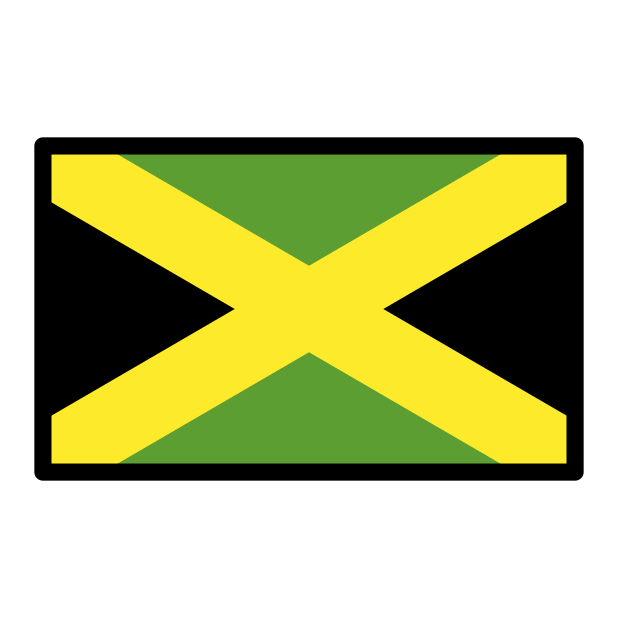
flag: Jamaica